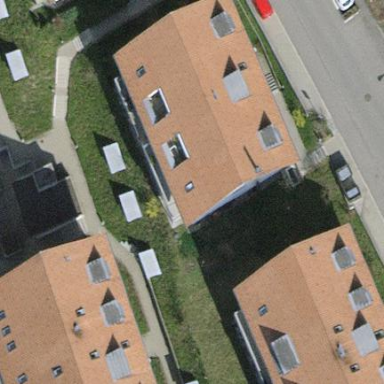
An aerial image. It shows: View of apartment building.